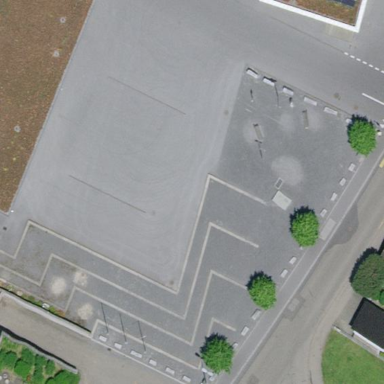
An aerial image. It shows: Square.